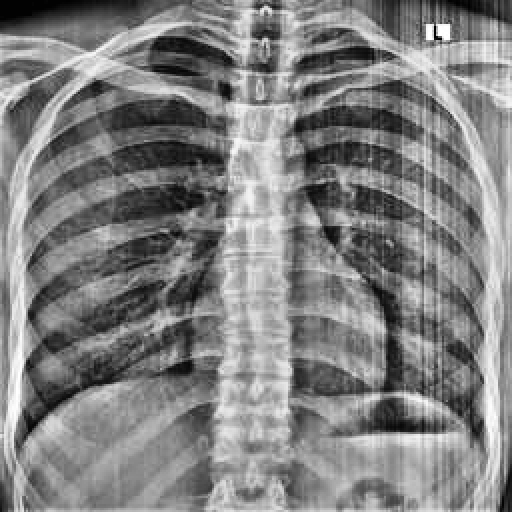
Finding: NORMAL